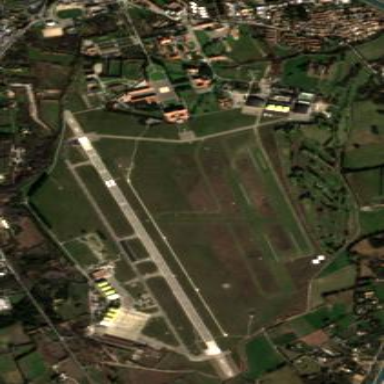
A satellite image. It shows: Military airfield located within larger aerodrome area.